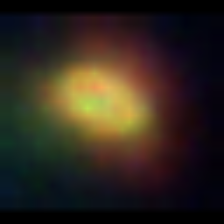
Taxon: NanoPlankton
Group: Other